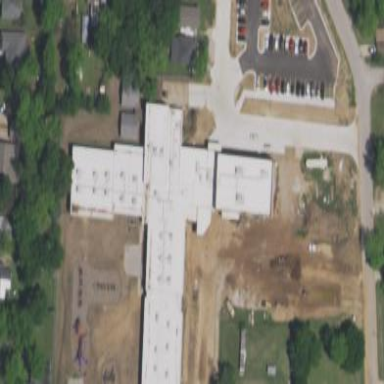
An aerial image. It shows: School.